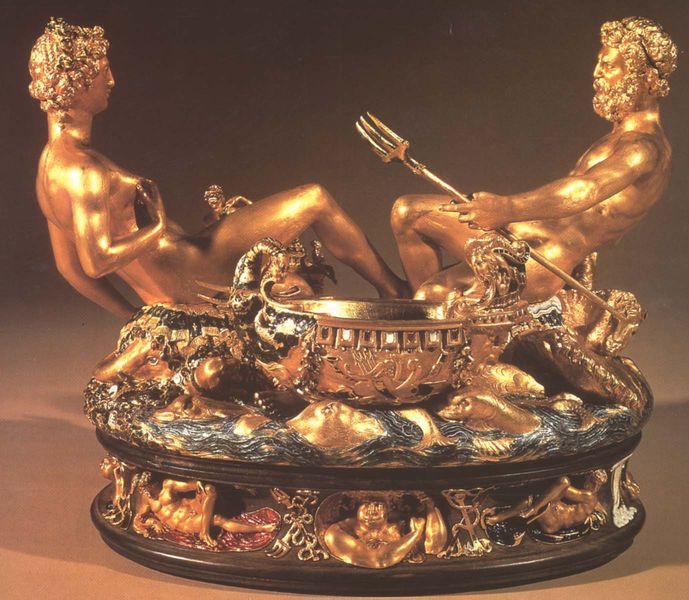
Titel: Salzgefäß Franz’ I.
Künstler: Benvenuto Cellini
Institution: Wien, Kunsthistorisches Museum
Schlagwörter: blau, mann, meer, nackt, wasser, brust, busen, frau, schwarz, bart, schale, schüssel, bild, gold, locken, rund, delphin, brüste, wellen, liegen, figuren, ornamente, metall, ozean, foto, gefäß, vergoldet, fisch, brus, wien, kunsthandwerk, saliera, salz, salzfass, email, gabel, kleinod, fische, neptun, dreizack, schüssle, preziose, benvenuto cellini, trident, schülle, saltzfass